Question: I'm sending email from my php page using SMTP. everything works perfect except Bcc.
This is how I got my email, Interestingly I can see bcc as well.

Whats wrong in my code, can anyone please help.
'''
$Headers = array("MIME-Version"=> '1.0',
"Content-type" => "text/html; charset=iso-8859-1",
"From" => $From,
"To" => $To,
"Bcc" => $User_copy,
"Reply-To" => $From,
"Subject" => $Subject);
$SMTP = Mail::factory('smtp', array ('host' => $Host, 'auth' => true, 'username' => $Username, 'password' => $Password));
$mail = $SMTP->send($To, $Headers, $Message);
'''
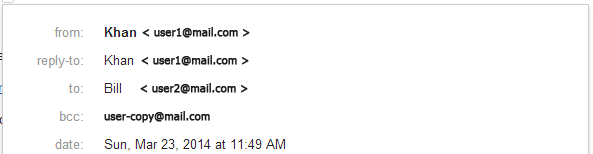
Answer: :
Your mail server does not strip Bcc: headers.
specify bcc recipients in 'BCC:' headers.
Add the bcc recipients to first parameter of 'send'.
<URL>